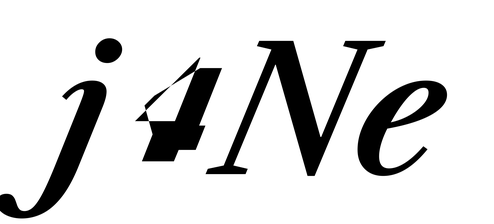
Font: LibreCaslonText-Italic_SemiBold_Italic